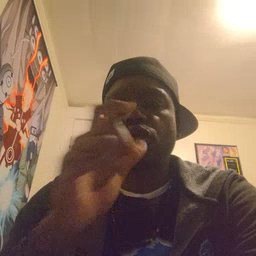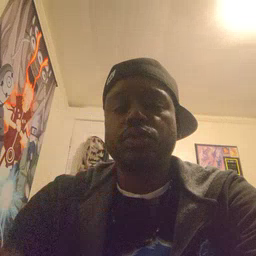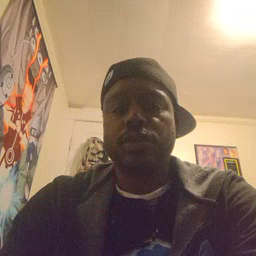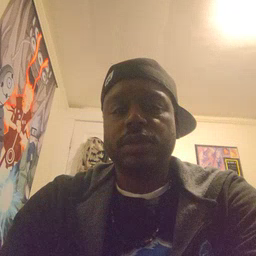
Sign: who